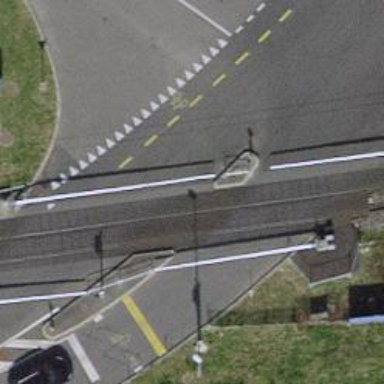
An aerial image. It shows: Level crossing along the railway.